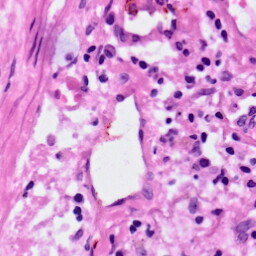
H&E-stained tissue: Lung